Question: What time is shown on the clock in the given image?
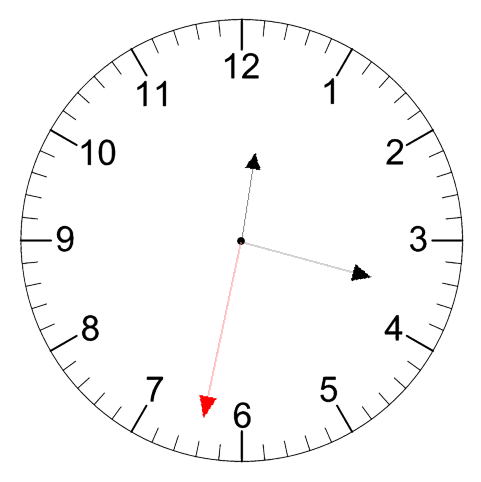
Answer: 12:17:32